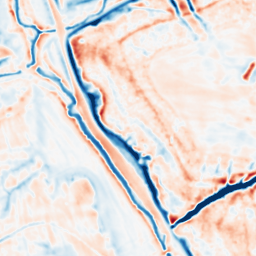
Category: multiscale
Decomposition family: dog
Decomposition parameters: sigma_low: 1
sigma_high: 5
Upsampling method: cubic_catmull_rom
Upsampling parameters: scale: 4
Upsampling scale: 4